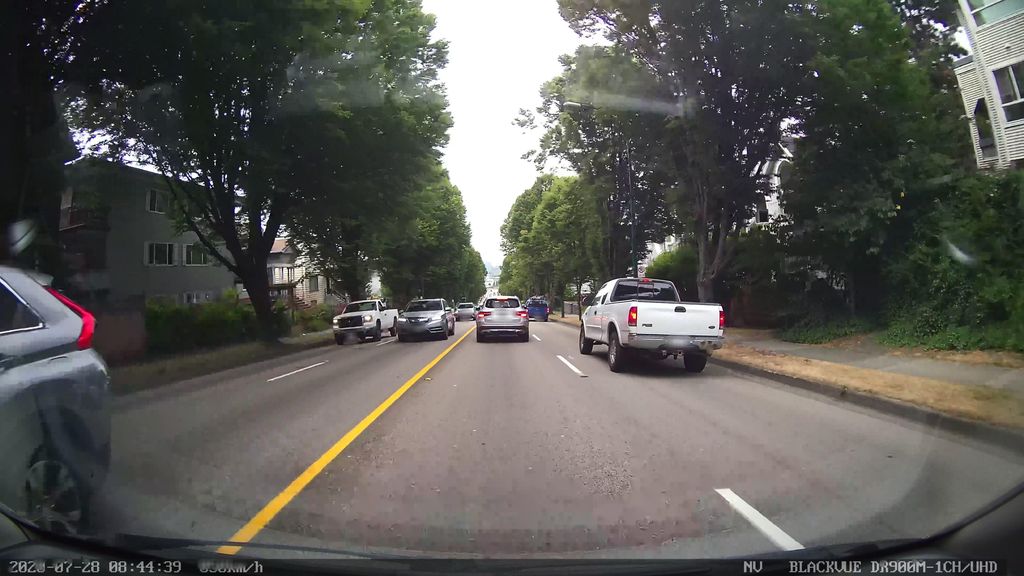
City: vancouver